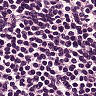
Metastatic tissue present: no